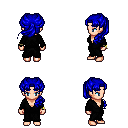
a pixel art fantasy rpg character, female body template, human, light skin, gray robe, teal pants, blue princess hairstyle, bracelets, four views (front, back, left, right), 2x2 character sprite sheet, small pixel art, hard edges, no anti-aliasing